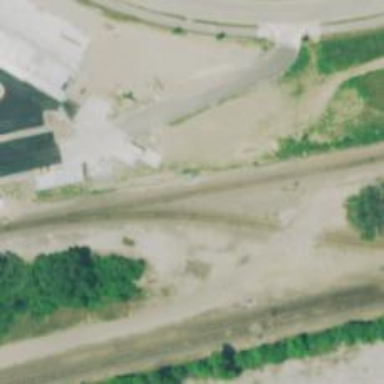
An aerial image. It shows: Railway signal.